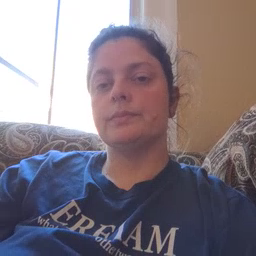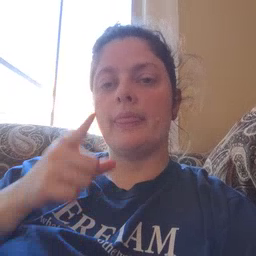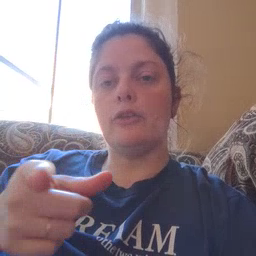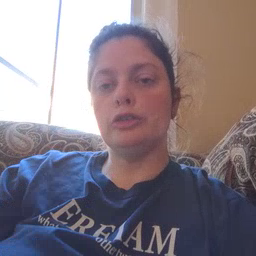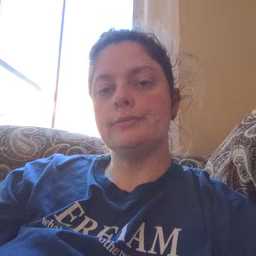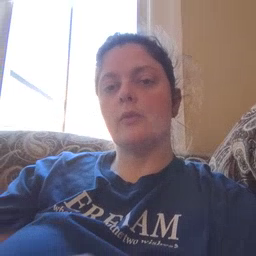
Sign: there